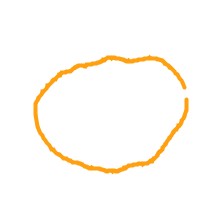
Shape: circle